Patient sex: F
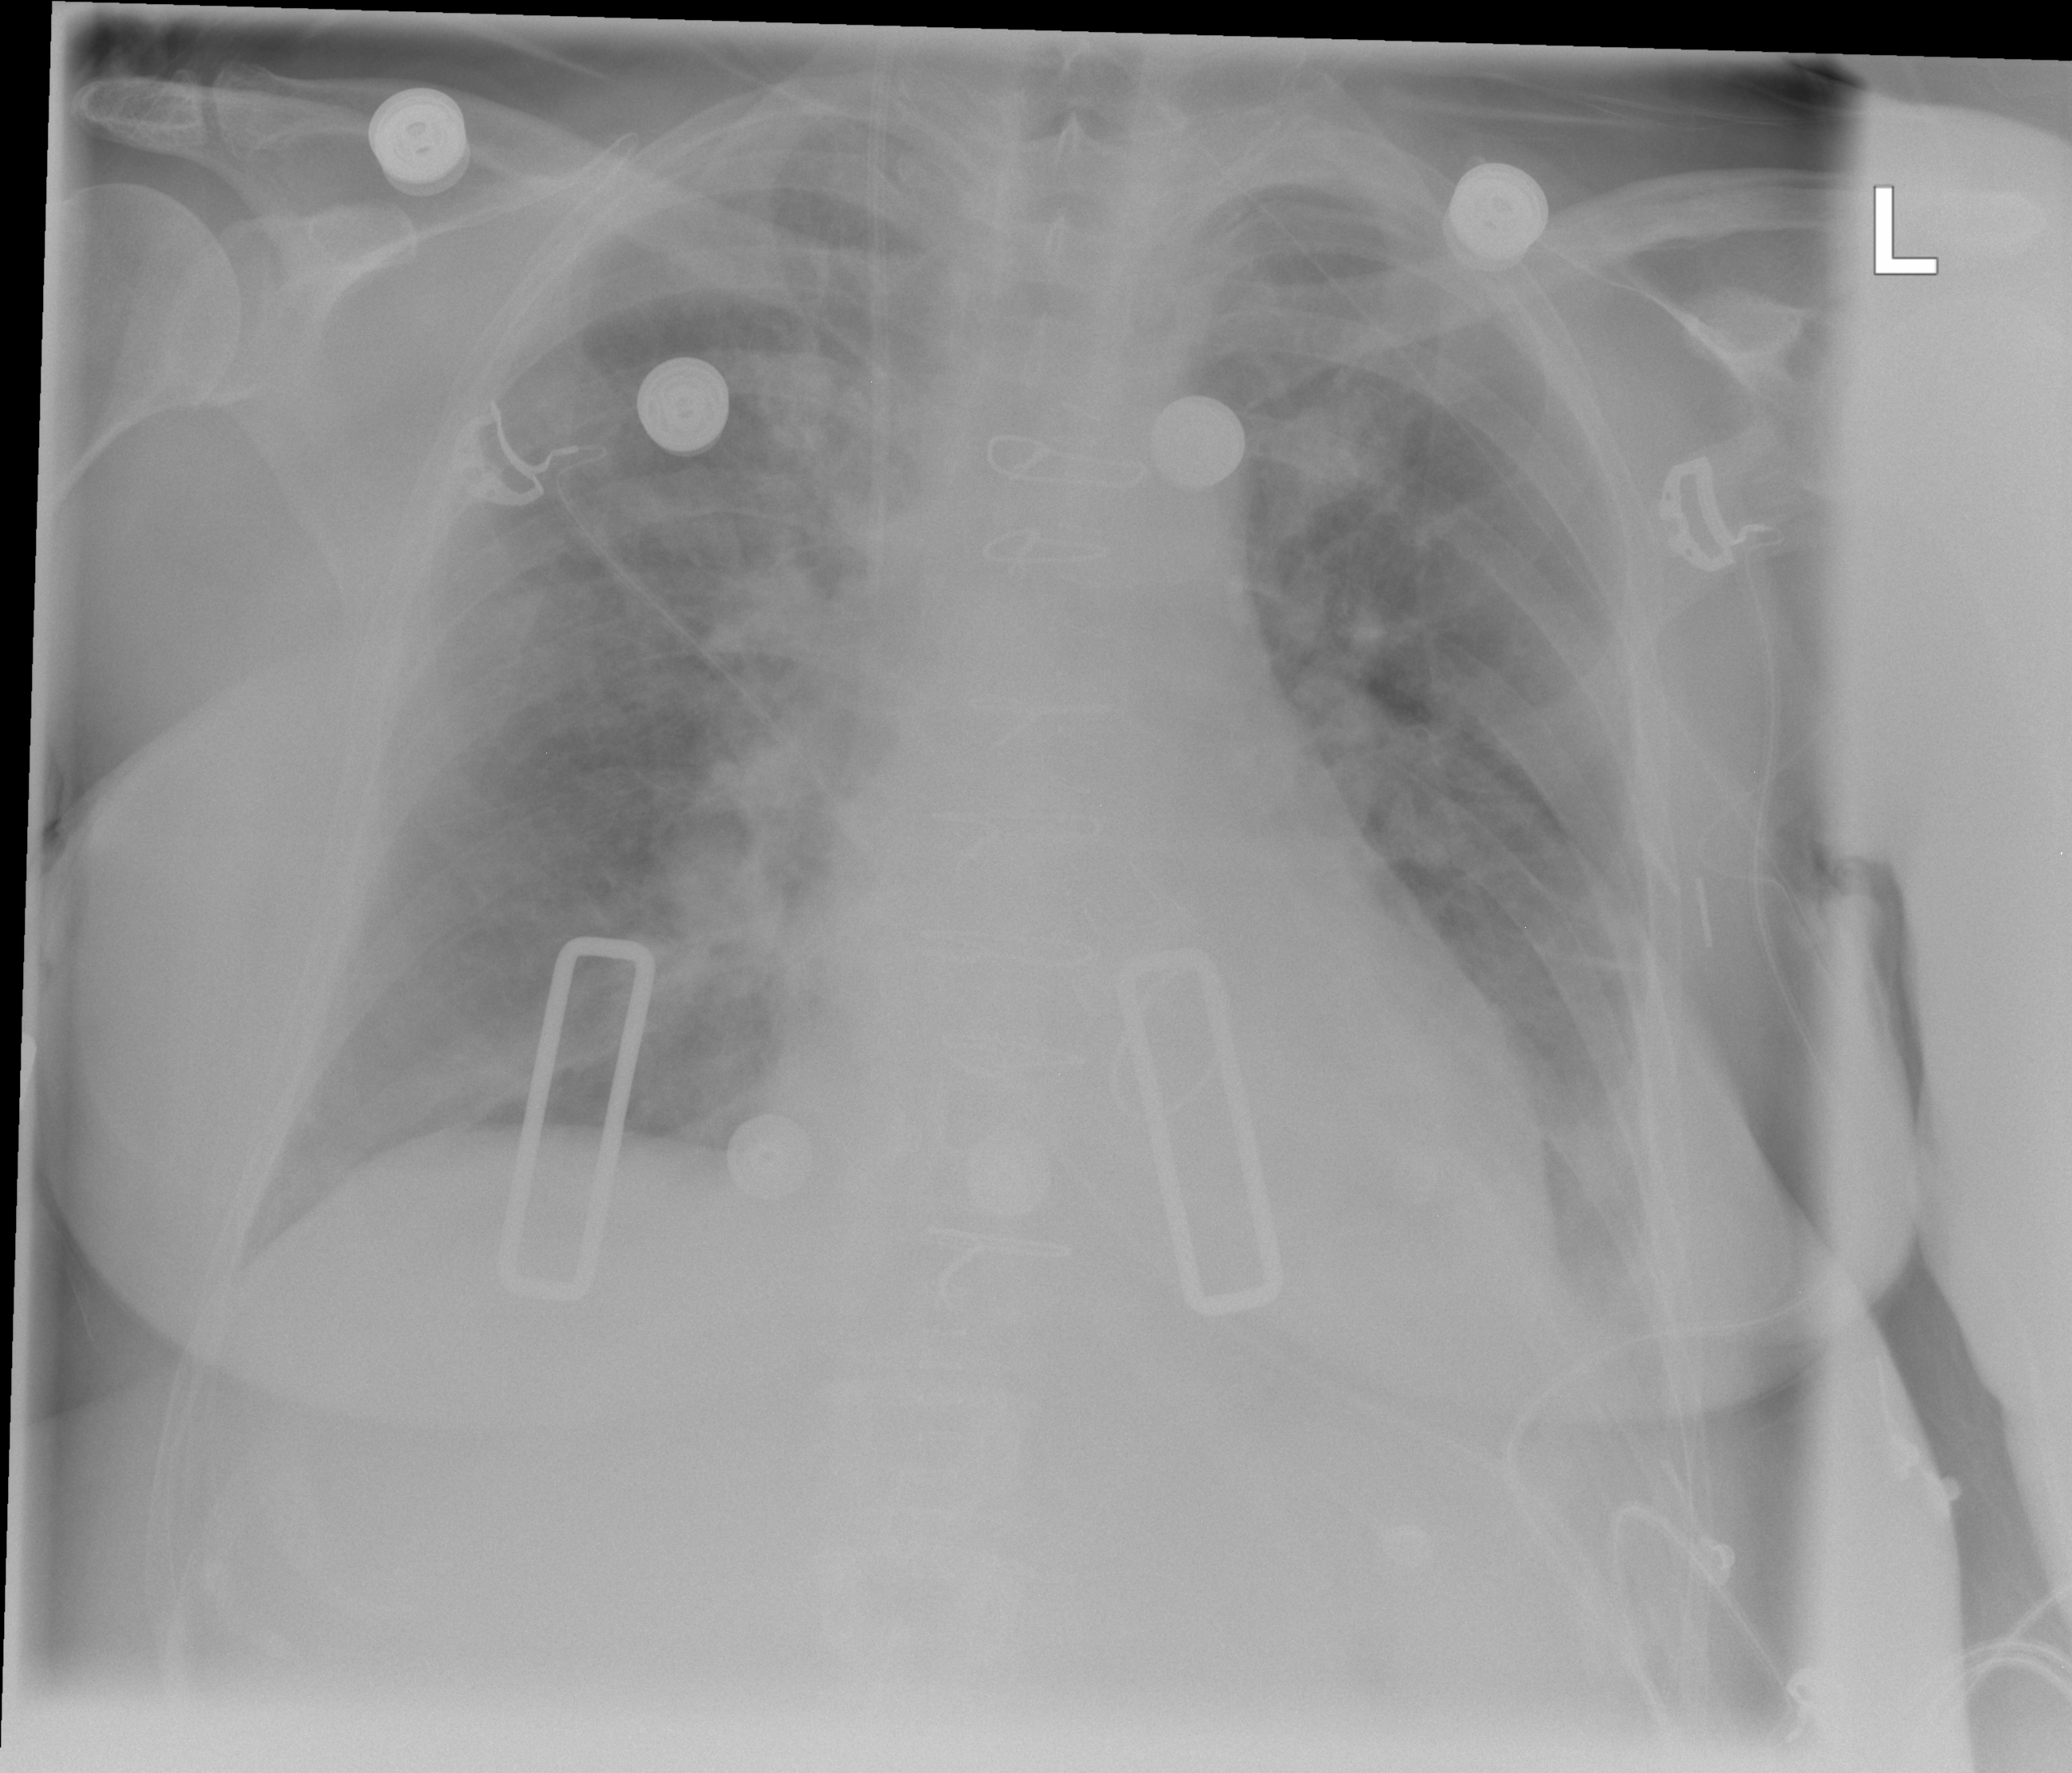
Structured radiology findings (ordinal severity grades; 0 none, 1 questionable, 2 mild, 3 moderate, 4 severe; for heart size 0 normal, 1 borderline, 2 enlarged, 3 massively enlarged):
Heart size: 2
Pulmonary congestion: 3
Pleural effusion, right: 0
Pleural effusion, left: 2
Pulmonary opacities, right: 3
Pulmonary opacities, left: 2
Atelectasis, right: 2
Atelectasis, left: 2